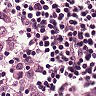
Metastatic tissue present: yes